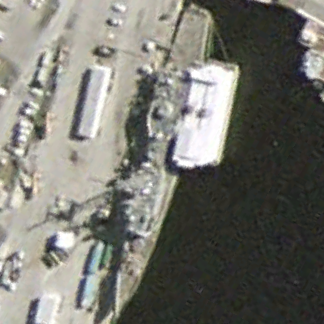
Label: cruiser